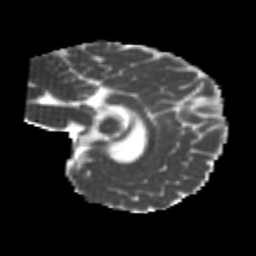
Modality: MD
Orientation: sagittal
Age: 22
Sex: female
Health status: healthy
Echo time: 0.074 s